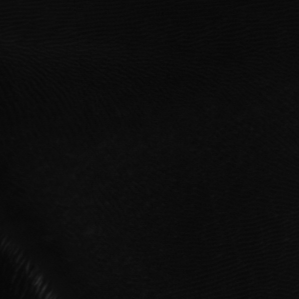
Label: frost